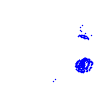
Particle: electron